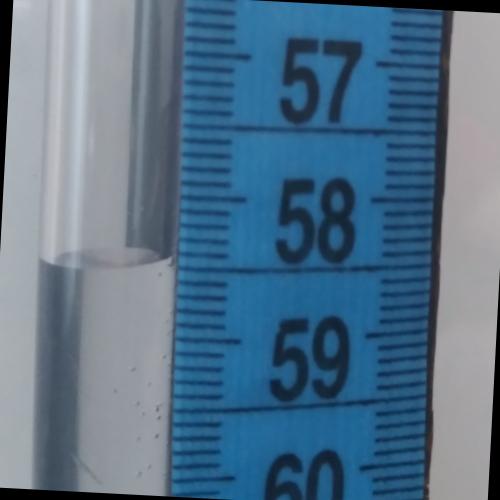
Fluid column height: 58.4 cm